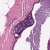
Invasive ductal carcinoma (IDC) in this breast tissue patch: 0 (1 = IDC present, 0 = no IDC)